Interaction volume radius: 10 \u00c5
Interaction volume height: 25 \u00c5
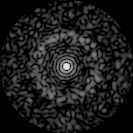
Disorder parameter: 0.8112